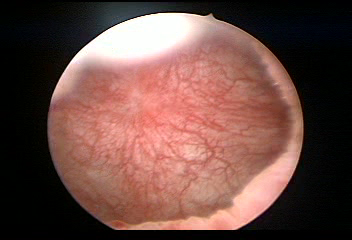
Modality: WLC
Class: Normal mucosa
Bladder cancer association: No